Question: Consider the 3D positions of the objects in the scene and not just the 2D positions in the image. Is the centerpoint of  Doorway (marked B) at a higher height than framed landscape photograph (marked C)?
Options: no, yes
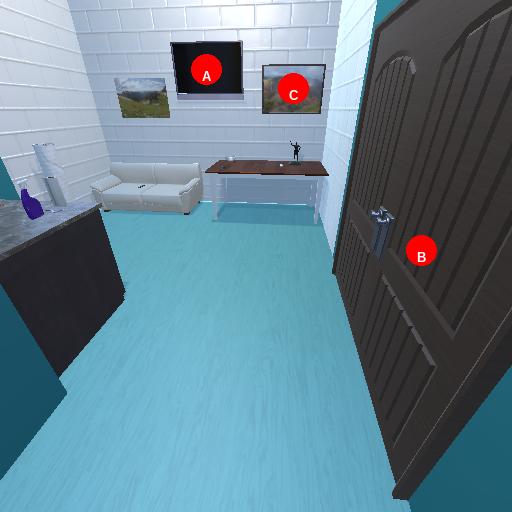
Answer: no